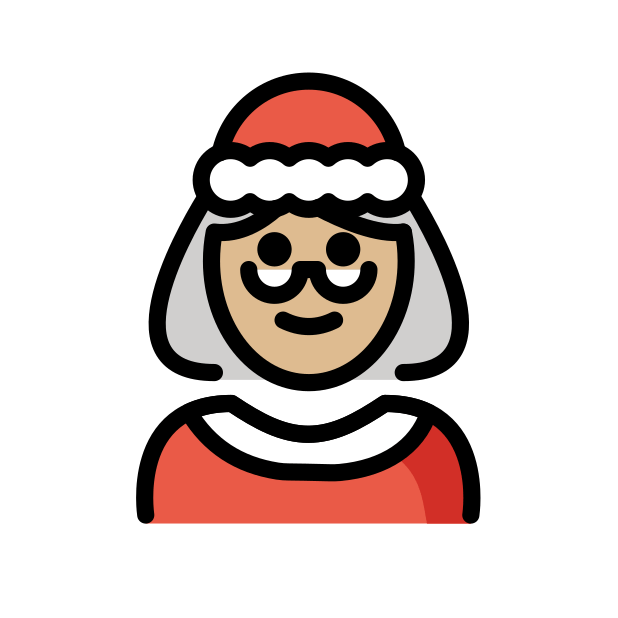
Mrs. Claus: medium-light skin tone